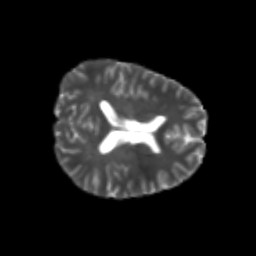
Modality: T2w
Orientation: axial
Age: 24
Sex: male
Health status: healthy
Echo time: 0.074 s